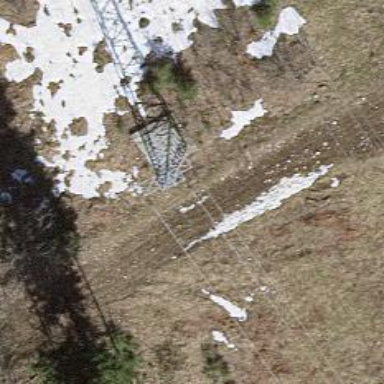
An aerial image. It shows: Three cables of power line.